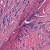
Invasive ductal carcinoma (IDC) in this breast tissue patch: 1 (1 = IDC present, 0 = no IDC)